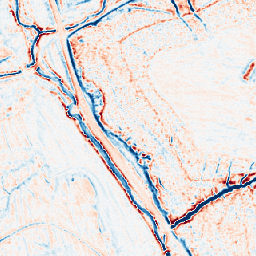
Category: multiscale
Decomposition family: dog_multiscale
Decomposition parameters: sigma_ratio: 1.4
n_scales: 4
base_sigma: 0.5
Upsampling method: nearest
Upsampling parameters: scale: 4
Upsampling scale: 4